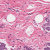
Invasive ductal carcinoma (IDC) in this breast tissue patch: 0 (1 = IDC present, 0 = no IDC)